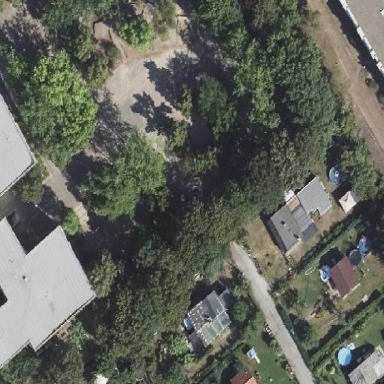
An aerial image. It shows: Plot in the allotments.